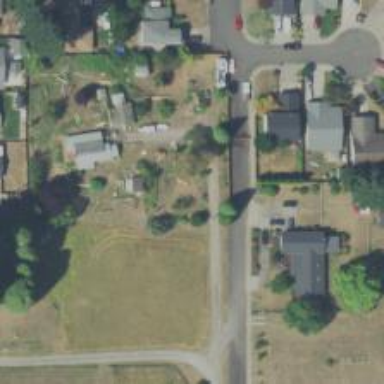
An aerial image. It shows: Residential road with sidewalk on the left side.